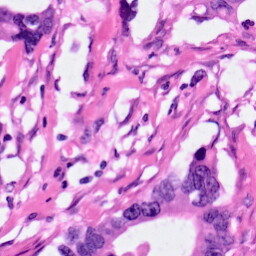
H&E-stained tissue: Pancreatic